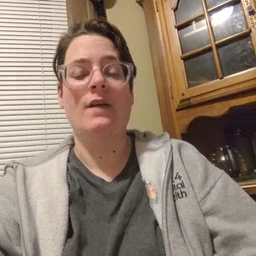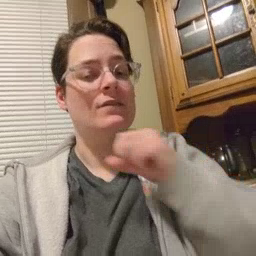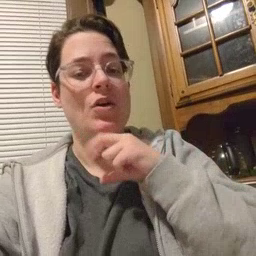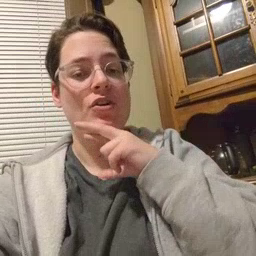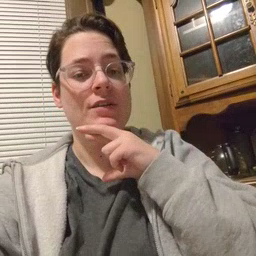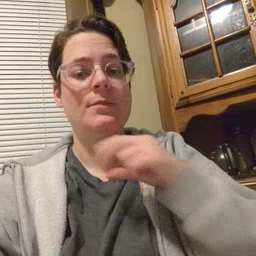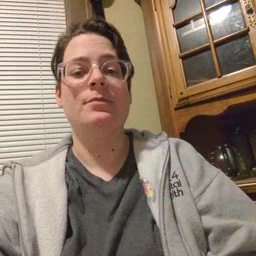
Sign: frog